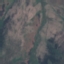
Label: HerbaceousVegetation